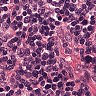
Metastatic tissue present: no